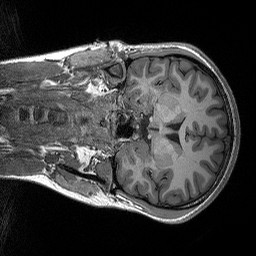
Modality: T1w
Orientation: coronal
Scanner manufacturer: siemens
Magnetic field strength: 3 T
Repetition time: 2.3 s
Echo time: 0.00298 s